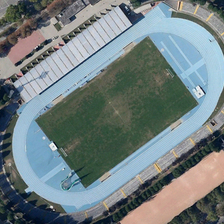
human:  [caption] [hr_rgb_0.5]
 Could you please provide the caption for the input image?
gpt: many green trees are around a playground .

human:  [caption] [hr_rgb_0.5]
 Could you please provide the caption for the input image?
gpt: many green trees are around a playground .

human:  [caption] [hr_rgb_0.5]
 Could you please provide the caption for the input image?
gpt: many green trees are around a playground .

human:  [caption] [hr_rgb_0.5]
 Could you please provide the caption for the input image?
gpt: many green trees are around a playground .

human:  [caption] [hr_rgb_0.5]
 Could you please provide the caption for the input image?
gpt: many green trees are around a playground .